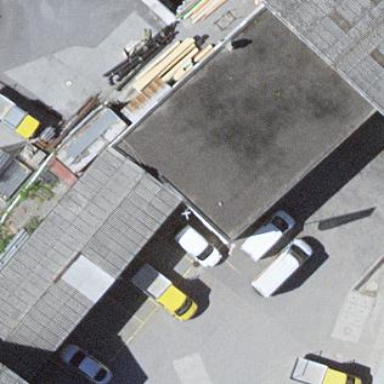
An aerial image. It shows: Industrial building.